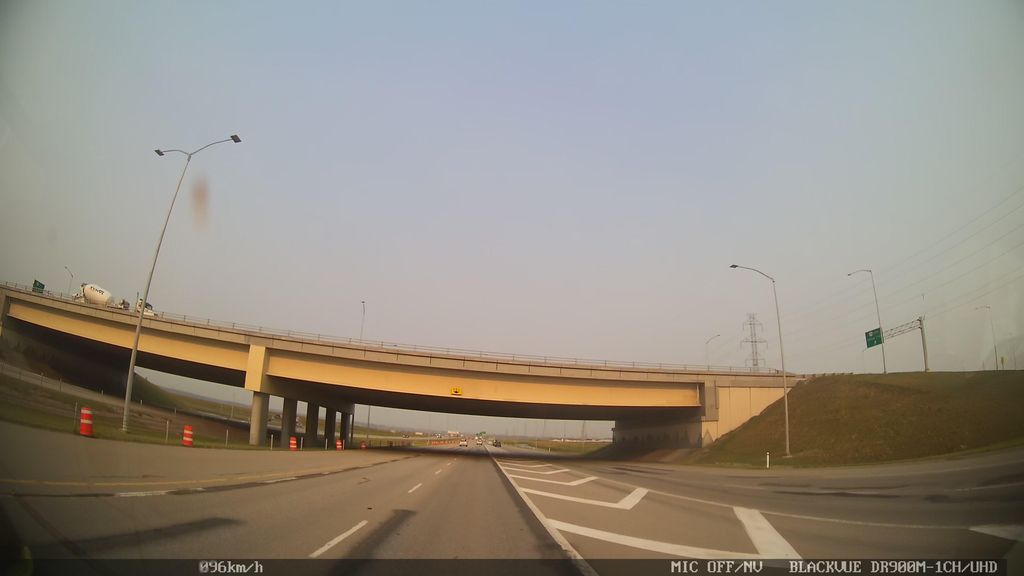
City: calgary